九年级 · 解析几何
已知抛物线 $y=x^{2}+b x+c$ ( $b, c$ 是常数 $)$ 的顶点为 $P$, 经过点 $C(0,3)$, 与 $x$ 轴相交于 $A, B$ 两点 (点 $A$ 在点 $B$ 的左侧).

(1)当 $b=2$ 时，求抛物线的顶点坐标;

(2)若将该拋物线向右平移 2 个单位后的顶点坐标为 $(m, n)$, 求 $4 n-2 m$ 的最大值;

(3)若抛物线的对称轴为直线 $x=2, M, N$ 为拋物线对称轴上的两个动点 ( $M$ 在 $N$ 上方), $M N=1, D(4,0)$, 连接 $C M, N D$, 当 $C M+M N+N D$ 取得最小值时, 将拋物线沿对称轴向上平移后所得的新抛物线经过点 $N$, 求新抛物线的函数解析式.


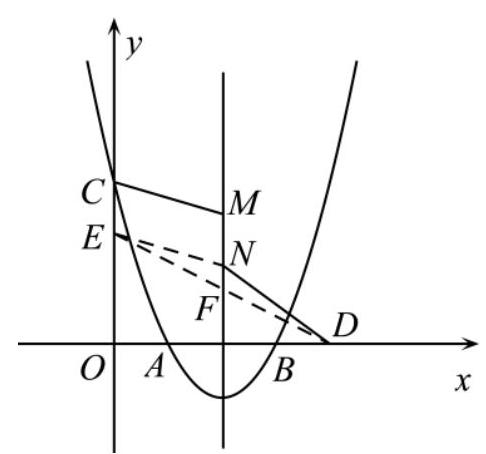
答案:  (1) $-1,2$

(2) $8 \frac{1}{4}$

(3) $y=x^{2}-4 x+5$

解析: (1) 当 $x=0$ 时, $y=c=3$, 即可得抛物线解析式为: $y=x^{2}+2 x+3$, 问题得解;

（2）由（1）可知 $c=3$, 即有抛物线解析式为: $y=x^{2}+b x+3$, 配成顶点式为: $y=\left(x+\frac{b}{2}\right)^{2}+3-\frac{b^{2}}{4}$, 可得新抛物线的顶点坐标 $(m, n)$ 为: $\left(2-\frac{b}{2}, 3-\frac{b^{2}}{4}\right)$, 即 $m=2-\frac{b}{2}$, $n=3-\frac{b^{2}}{4}$, 则有 $4 n-2 m=-b^{2}+b+8$, 问题随之得解;

(3) 在 $O C$ 上取一点 $E$, 使得 $C E=M N$, 连接 $D E, E N, D E$ 与抛物线对称轴交于点 $F$,四边形 $C E N M$ 是平行四边形, 即有 $C M=E N, C E=N M=1$, 结合图形可知: $E N+N D \geq E D$,当且仅当 $E 、 N 、 D$ 三点共线时取等号, 即当 $E 、 N 、 D$ 三点共线时, $E N+N D$ 有最小值, 最小值为 $E D$, 即点 $N$ 与点 $F$ 重合, 利用待定系数法求出直线 $E D$ 的解析式为: $y=-\frac{1}{2} x+2$,即 $F(2,1)$, 则有 $N(2,1)$, 问题随之得解.

【详解】(1) 根据题意：当 $x=0$ 时, $y=c=3$,

$\because b=2$,

$\therefore$ 抛物线解析式为: $y=x^{2}+2 x+3$,

配成顶点式为: $y=(x+1)^{2}+2$,

$\therefore$ 抛物线的顶点坐标为: $-1,2$;

（2）由（1）可知 $c=3$,

$\therefore$ 抛物线解析式为: $y=x^{2}+b x+3$,

配成顶点式为: $y=\left(x+\frac{b}{2}\right)^{2}+3-\frac{b^{2}}{4}$,

$\therefore$ 抛物线的顶点坐标为: $\left(-\frac{b}{2}, 3-\frac{b^{2}}{4}\right)$,

$\because$ 拋物线向右平移 2 个单位,

$\therefore$ 拖物线的顶点也向右平移 2 个单位,
$\therefore$ 新抛物线的顶点坐标 $(m, n)$ 为: $\left(2-\frac{b}{2}, 3-\frac{b^{2}}{4}\right)$,

即 $m=2-\frac{b}{2}, n=3-\frac{b^{2}}{4}$,

$\therefore 4 n-2 m=-b^{2}+b+8$,

$\therefore 4 n-2 m=-\left(b-\frac{1}{2}\right)^{2}+8 \frac{1}{4} \leq 8 \frac{1}{4}$,

$\therefore 4 n-2 m$ 的最大值为 $8 \frac{1}{4}$;

(3) 如图, 在 $O C$ 上取一点 $E$, 使得 $C E=M N$, 连接 $D E, E N, D E$ 与抛物线对称轴交于点 $F$,

$\because M, N$ 为抛物线对称轴上的两个动点,

$\therefore M N / / y$ 轴, 即 $C E / / M N$,

$\because C E=M N$,

$\therefore$ 四边形 $C E N M$ 是平行四边形,

$\therefore C M=E N, C E=N M=1$,

$\because M N=1$,

$\therefore C M+M N+N D=E N+1+N D$,

$\because$ 结合图形可知: $E N+N D \geq E D$, 当且仅当 $E 、 N 、 D$ 三点共线时取等号,

$\therefore$ 当 $E 、 N 、 D$ 三点共线时, $E N+N D$ 有最小值, 最小值为 $E D$,

即点 $N$ 与点 $F$ 重合,

$\because C(0,3)$,

$\therefore O C=3$,

$\therefore O E=O C-C E=2$,

$\therefore E(0,2)$,

$\because D(4,0)$,

$\therefore$ 设直线 $E D$ 的解析式为: $y=k x+t$,

$\therefore\left\{\begin{array}{c}t=2 \\ 4 k+t=0\end{array}\right.$, 解得: $\left\{\begin{array}{c}t=2 \\ k=-\frac{1}{2}\end{array}\right.$,
$\therefore$ 直线 $E D$ 的解析式为: $y=-\frac{1}{2} x+2$,

$\because$ 抛物线的对称轴为直线 $x=2$,

$\therefore F$ 点横坐标为 2 ,

$\therefore$ 当 $x=2$ 时, $y=1$, 即 $F(2,1)$,

$\because$ 点 $N$ 与点 $F$ 重合,

$\therefore N(2,1)$,

$\because$ 拋物线沿对称轴向上平移后所得的新抛物线经过点 $N$,

$\therefore$ 点 $N(2,1)$ 为新拋物线的顶点,

$\therefore$ 新拋物线解析式为: $y=(x-2)^{2}+1=x^{2}-4 x+5$.

【点睛】本题主要考查了二次函数的图象与性质, 二次函数的平移, 平行四边形的判定与性质等知识, 构造辅助线, 得出当 $E 、 N 、 D$ 三点共线时, $E N+N D$ 有最小值, 最小值为 $E D$,进而求出 $N(2,1)$, 是解答本题的关键.